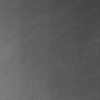
Atmospheric dust classification: not_dusty